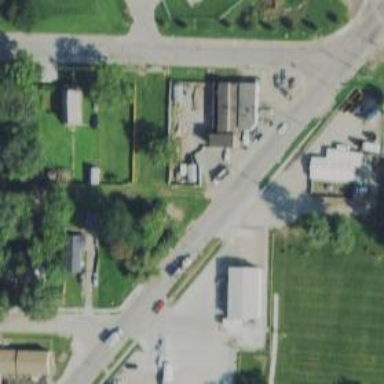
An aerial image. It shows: Alley classified as service road.